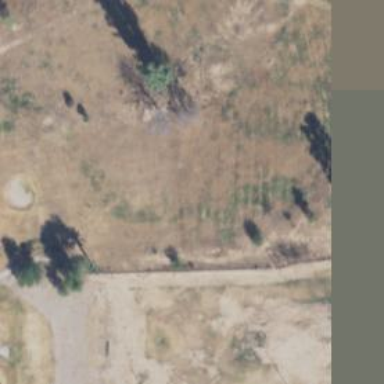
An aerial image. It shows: View of golf hole.